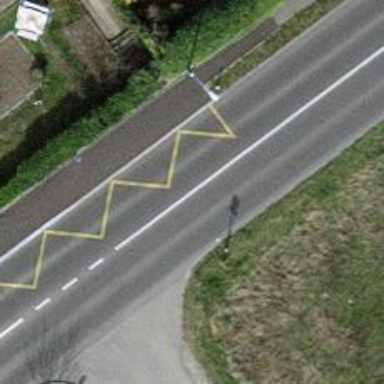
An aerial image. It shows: Bus stop equipped with public transport stop position.